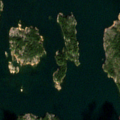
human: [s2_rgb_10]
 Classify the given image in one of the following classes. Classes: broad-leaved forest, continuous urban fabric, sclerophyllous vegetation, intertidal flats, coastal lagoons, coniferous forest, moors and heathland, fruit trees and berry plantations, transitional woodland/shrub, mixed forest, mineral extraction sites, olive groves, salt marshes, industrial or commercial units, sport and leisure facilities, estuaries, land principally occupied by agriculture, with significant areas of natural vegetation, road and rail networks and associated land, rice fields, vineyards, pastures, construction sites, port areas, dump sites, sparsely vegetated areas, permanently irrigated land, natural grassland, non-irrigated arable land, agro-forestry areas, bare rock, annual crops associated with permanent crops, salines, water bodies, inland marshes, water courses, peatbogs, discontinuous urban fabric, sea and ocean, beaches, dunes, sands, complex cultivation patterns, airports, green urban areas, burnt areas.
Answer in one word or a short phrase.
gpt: mixed forest, transitional woodland/shrub, sea and ocean